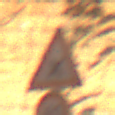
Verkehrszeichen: KreuzungOderEinmuendung
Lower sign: Geschwindigkeit60
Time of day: MorningAfternoon
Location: Outdoor (Urban)
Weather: Clear
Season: NotSpecified
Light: Natural